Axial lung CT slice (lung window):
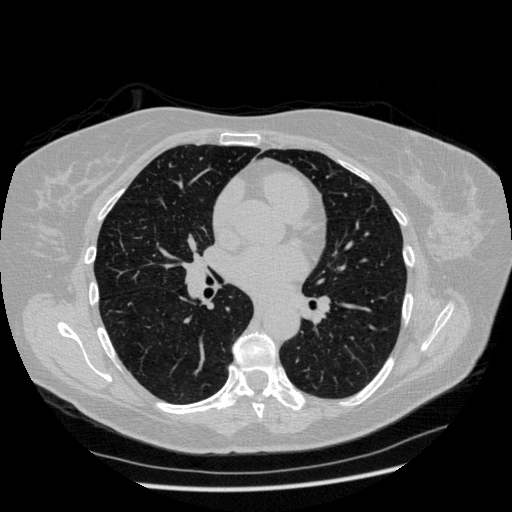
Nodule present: no